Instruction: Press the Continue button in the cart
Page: cart
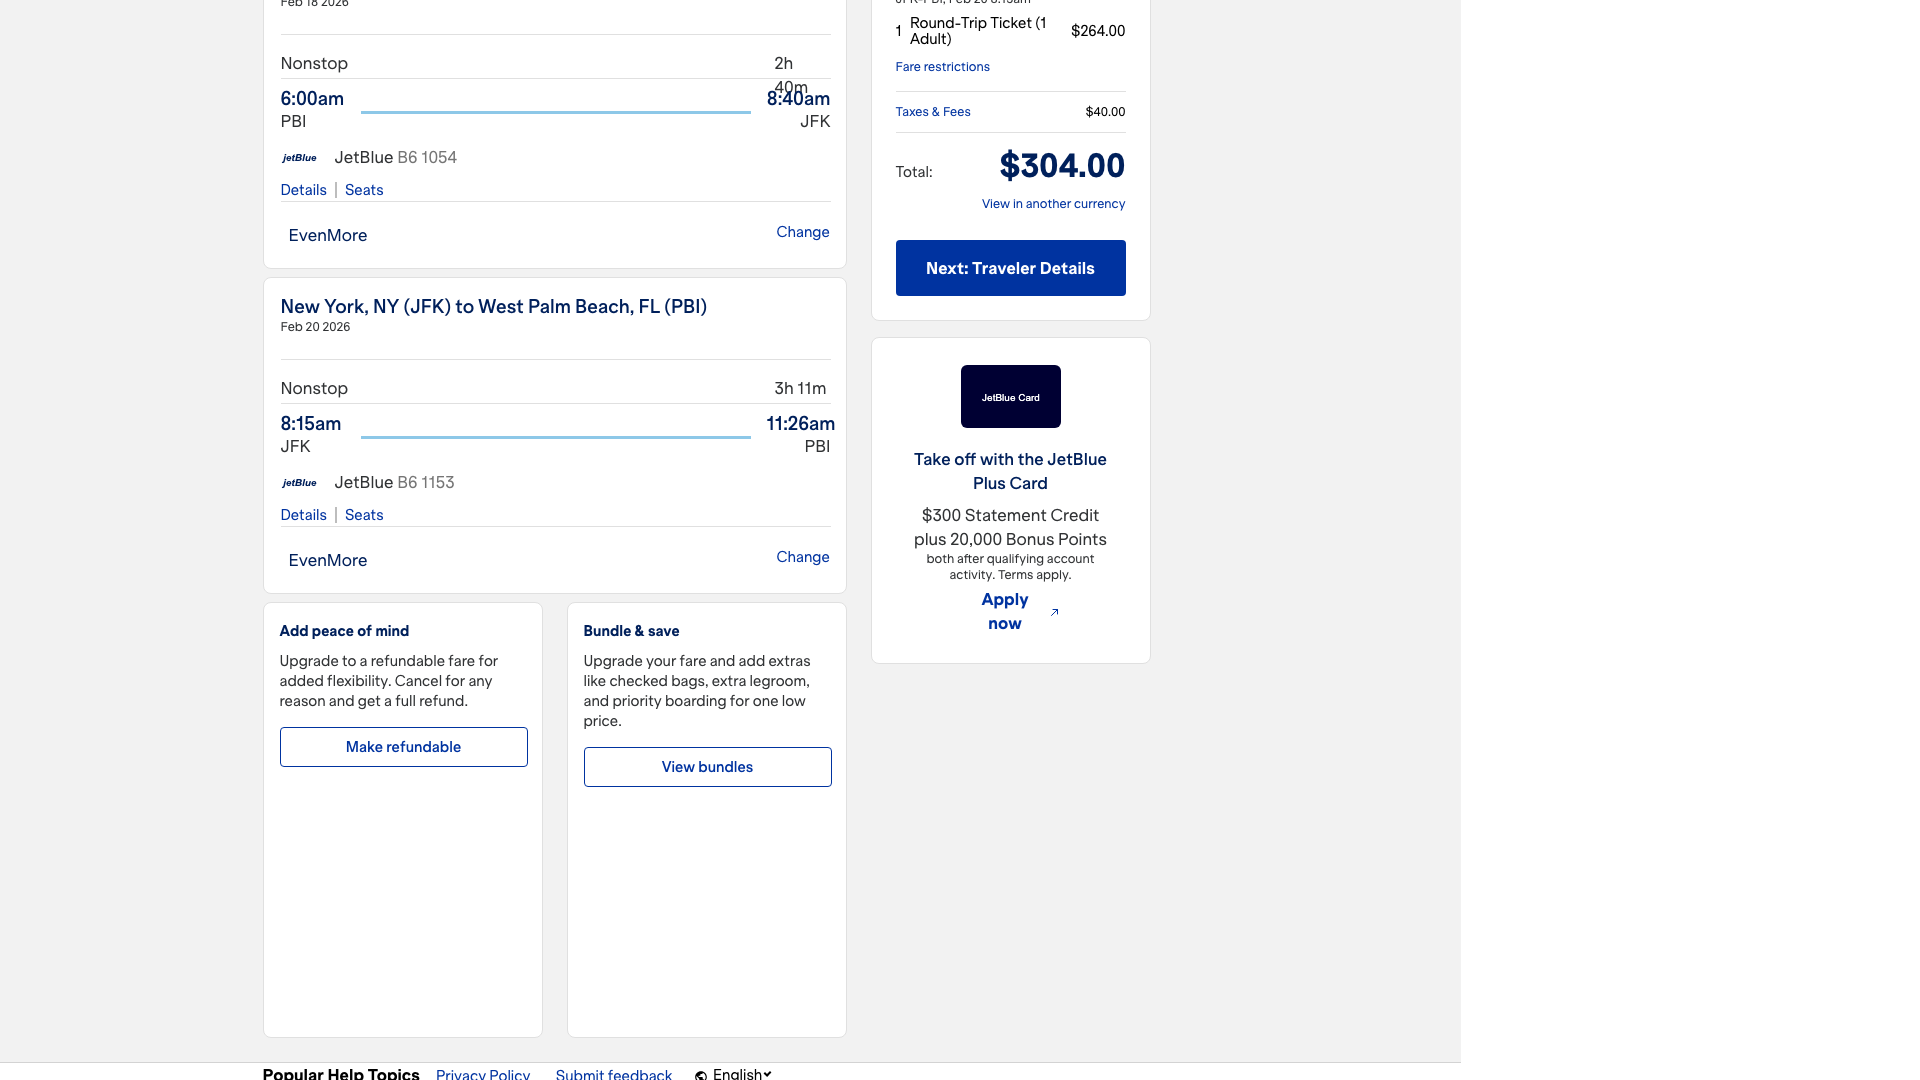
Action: click